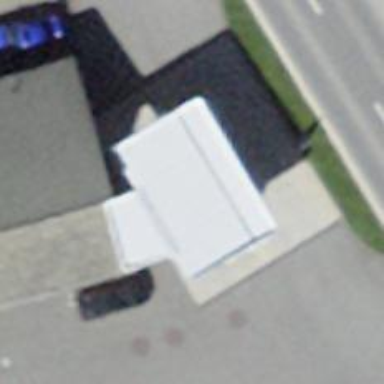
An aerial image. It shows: Fuel station.